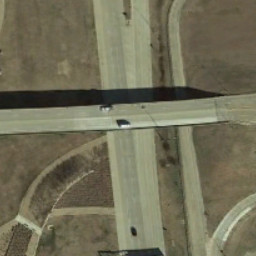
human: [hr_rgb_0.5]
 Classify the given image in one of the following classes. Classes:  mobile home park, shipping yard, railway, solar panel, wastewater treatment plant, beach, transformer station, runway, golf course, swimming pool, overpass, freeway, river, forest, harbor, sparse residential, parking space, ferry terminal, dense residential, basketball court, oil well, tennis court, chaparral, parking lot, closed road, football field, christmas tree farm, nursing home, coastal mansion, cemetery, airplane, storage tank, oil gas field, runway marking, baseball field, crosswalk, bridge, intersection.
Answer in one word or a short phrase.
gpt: overpass